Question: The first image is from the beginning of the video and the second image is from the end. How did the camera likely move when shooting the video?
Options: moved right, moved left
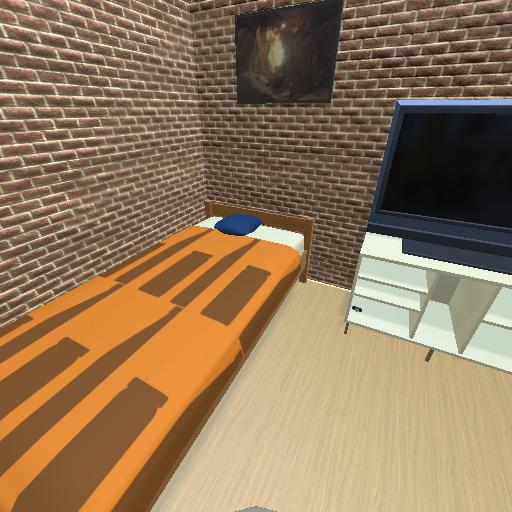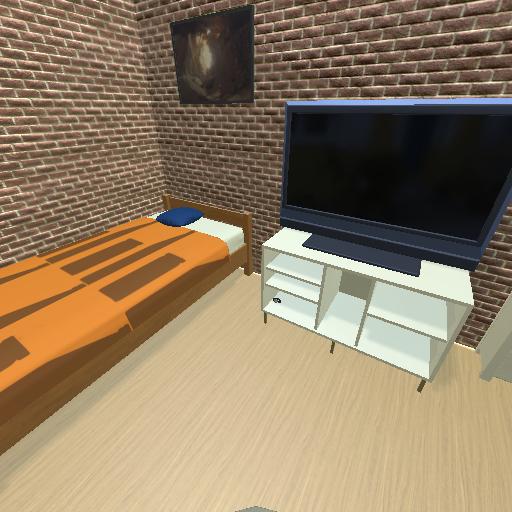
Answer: moved right